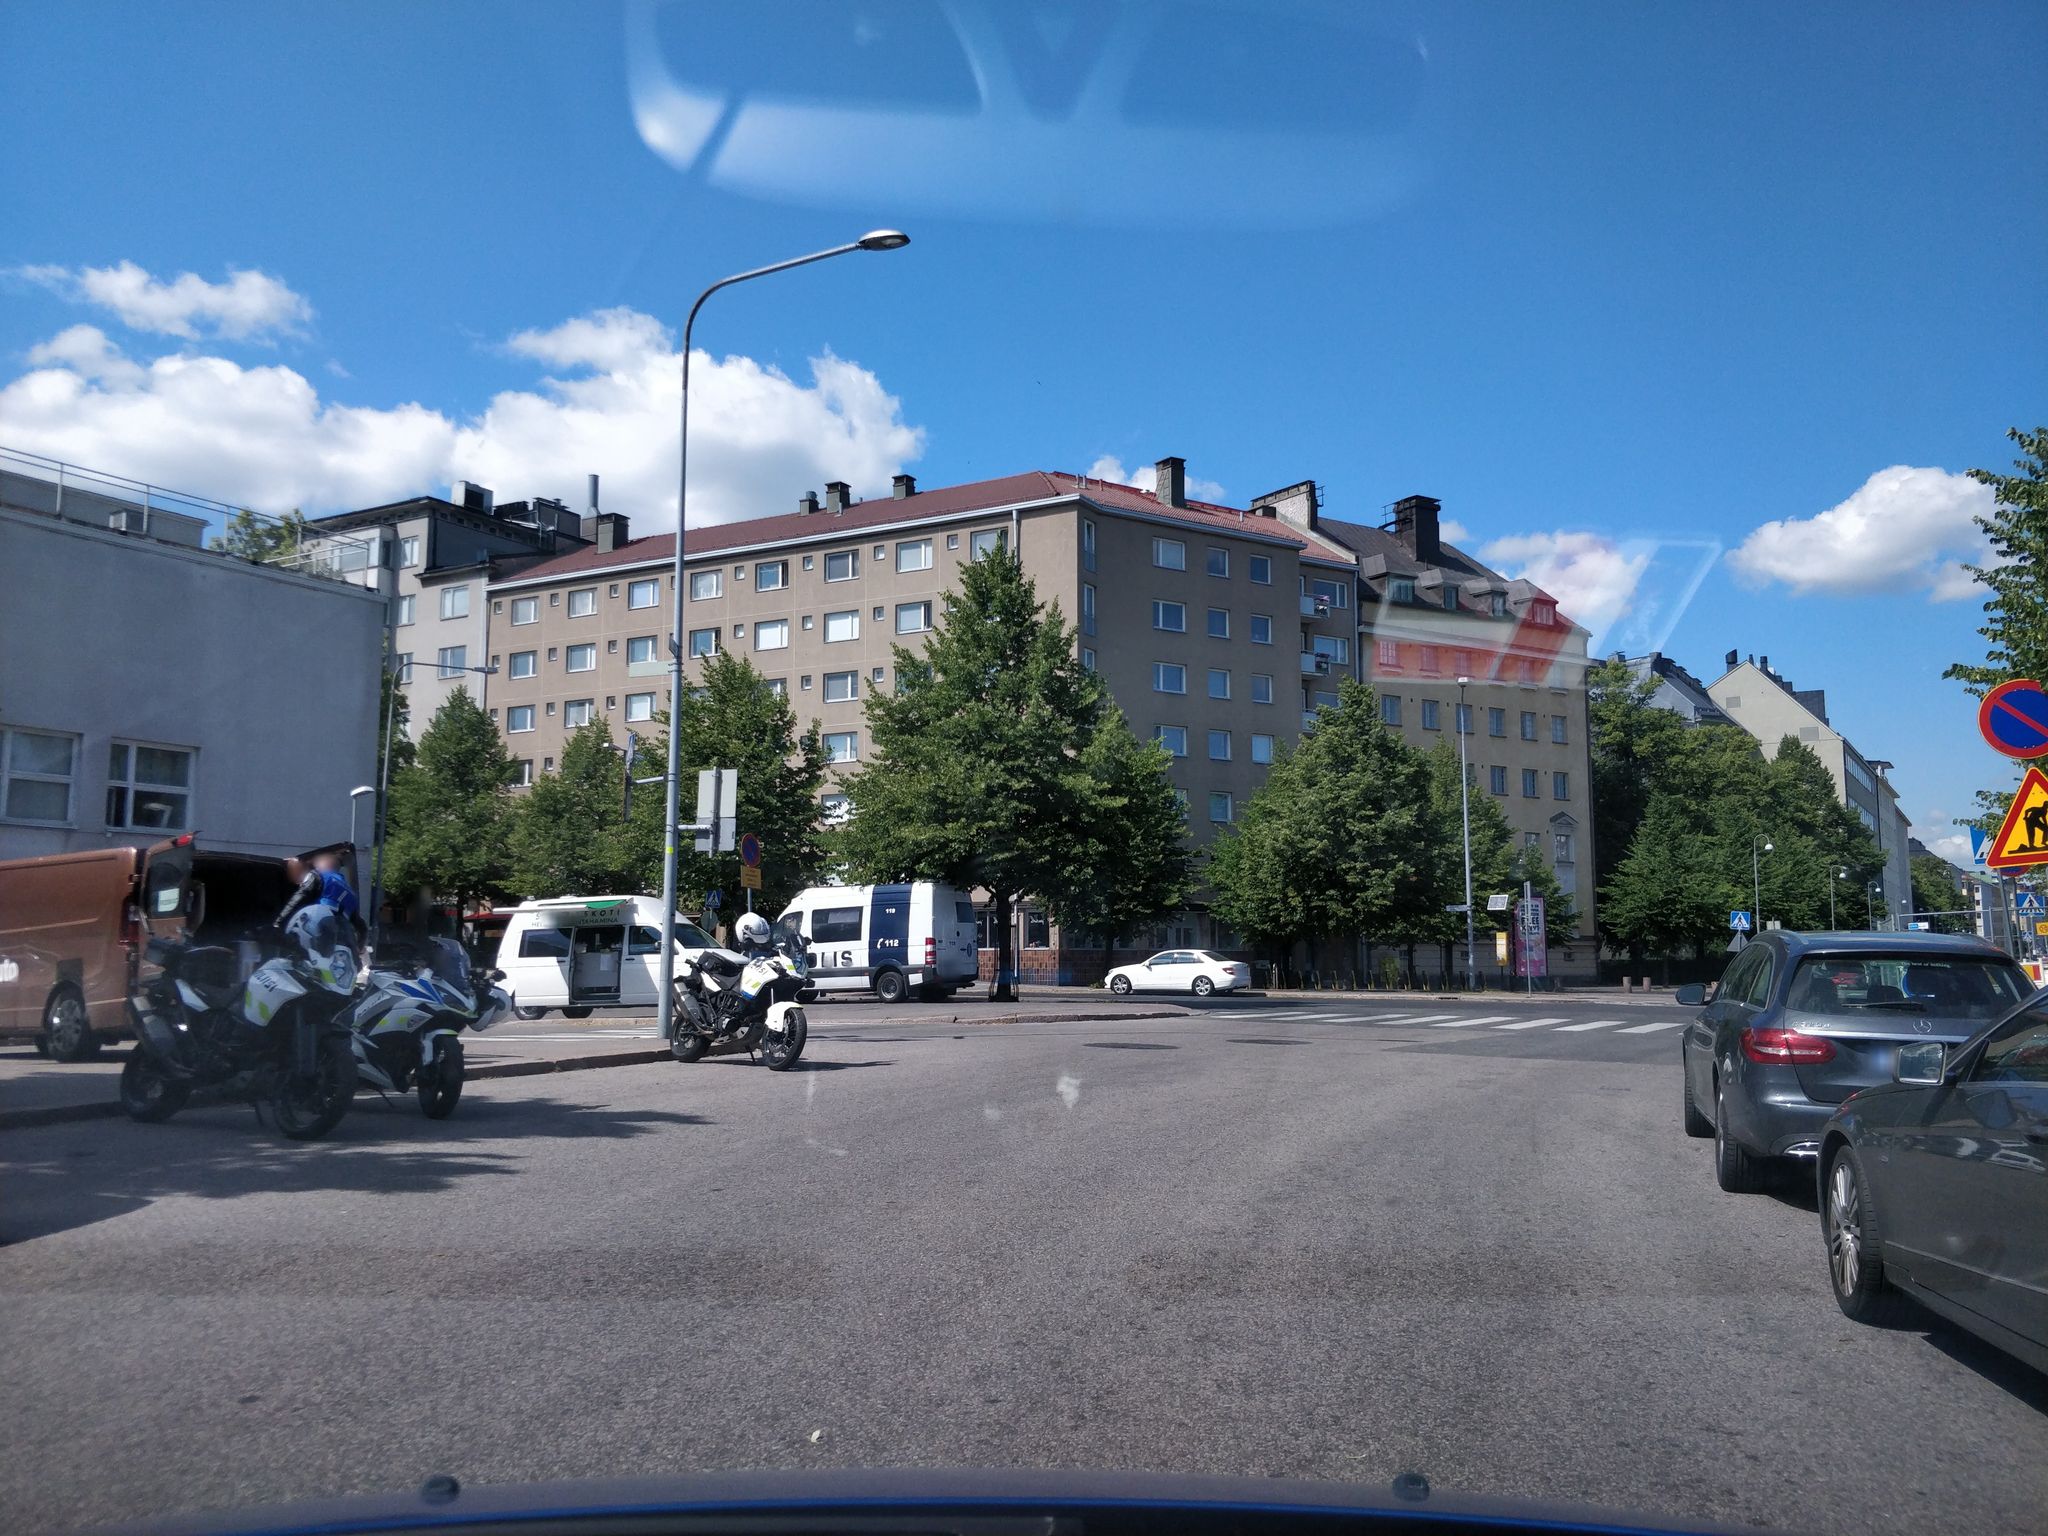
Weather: clear
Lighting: day
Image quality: good
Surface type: driving surface
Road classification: unclassified, residential
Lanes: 3
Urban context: urban centre
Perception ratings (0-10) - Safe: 4.55, Lively: 8.2, Beautiful: 7.05, Boring: 5.13, Depressing: 0.84, Wealthy: 6.21